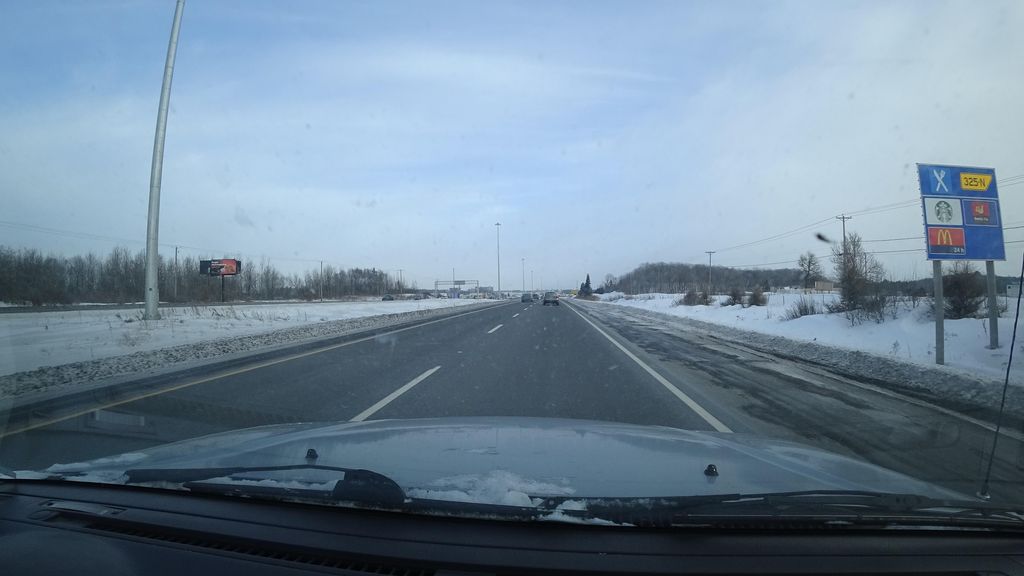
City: quebec_city